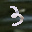
Label: 3